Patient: sex F, age 56
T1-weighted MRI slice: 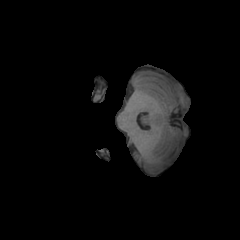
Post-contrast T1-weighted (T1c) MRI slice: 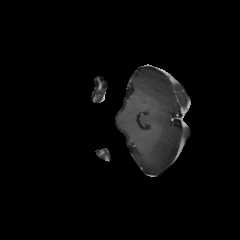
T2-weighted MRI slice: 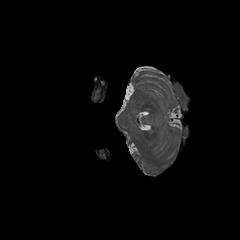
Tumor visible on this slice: no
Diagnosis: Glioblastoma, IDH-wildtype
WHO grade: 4